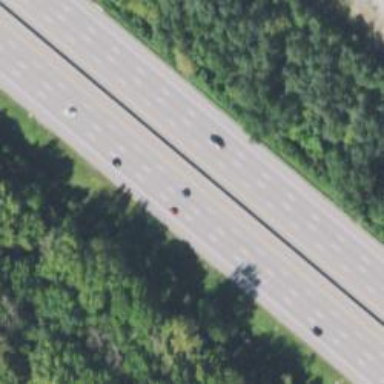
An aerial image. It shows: Motorway with embankment.